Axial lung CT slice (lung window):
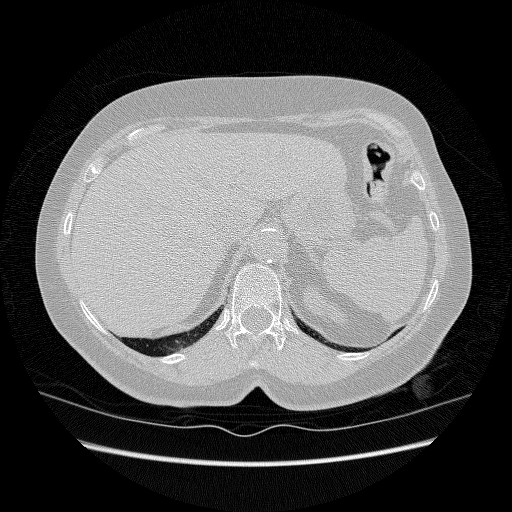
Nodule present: no